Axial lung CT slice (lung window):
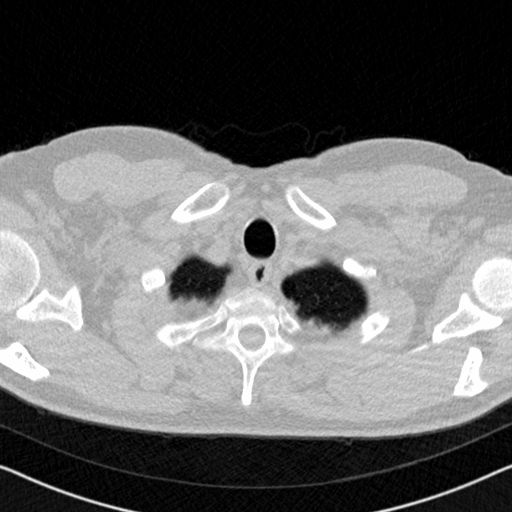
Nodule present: no